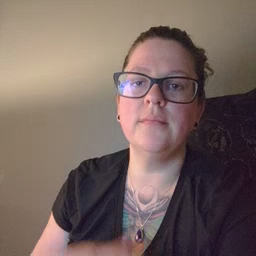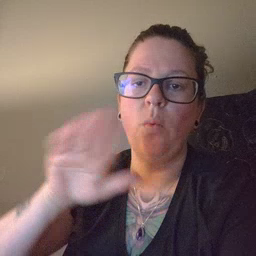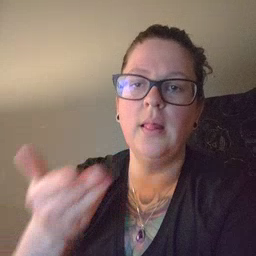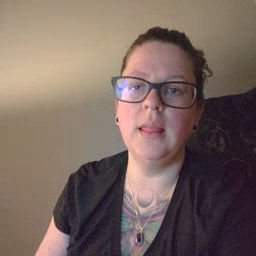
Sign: all